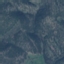
Land use / land cover: HerbaceousVegetation